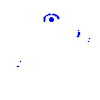
Particle: pion